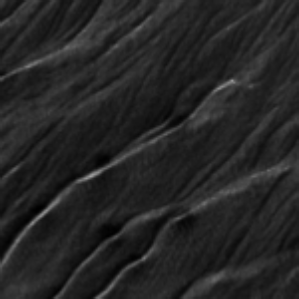
Label: frost